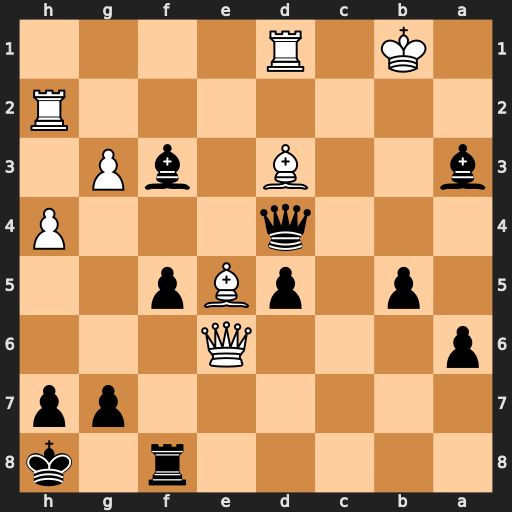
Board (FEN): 5r1k/6pp/p3Q3/1p1pBp2/3q3P/b2B1bP1/7R/1K1R4
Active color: b
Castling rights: -
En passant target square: -
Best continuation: Qb4+ Ka1 Bxd1